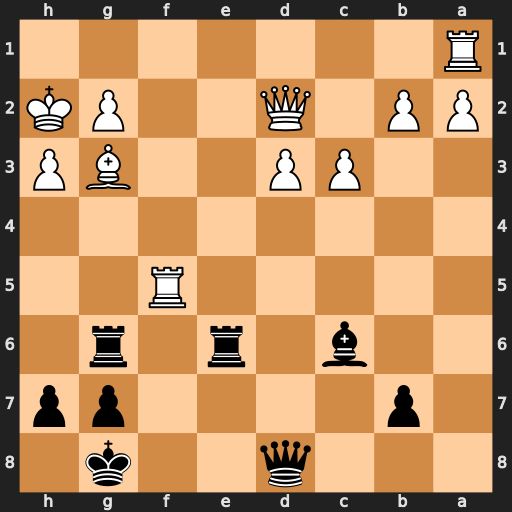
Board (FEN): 3q2k1/1p4pp/2b1r1r1/5R2/8/2PP2BP/PP1Q2PK/R7
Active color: b
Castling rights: -
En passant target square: -
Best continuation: Rxg3 Kxg3 Rg6+ Kh2 Qd6+ Rf4 Rxg2+ Qxg2 Bxg2 Kxg2 Qxf4